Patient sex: F
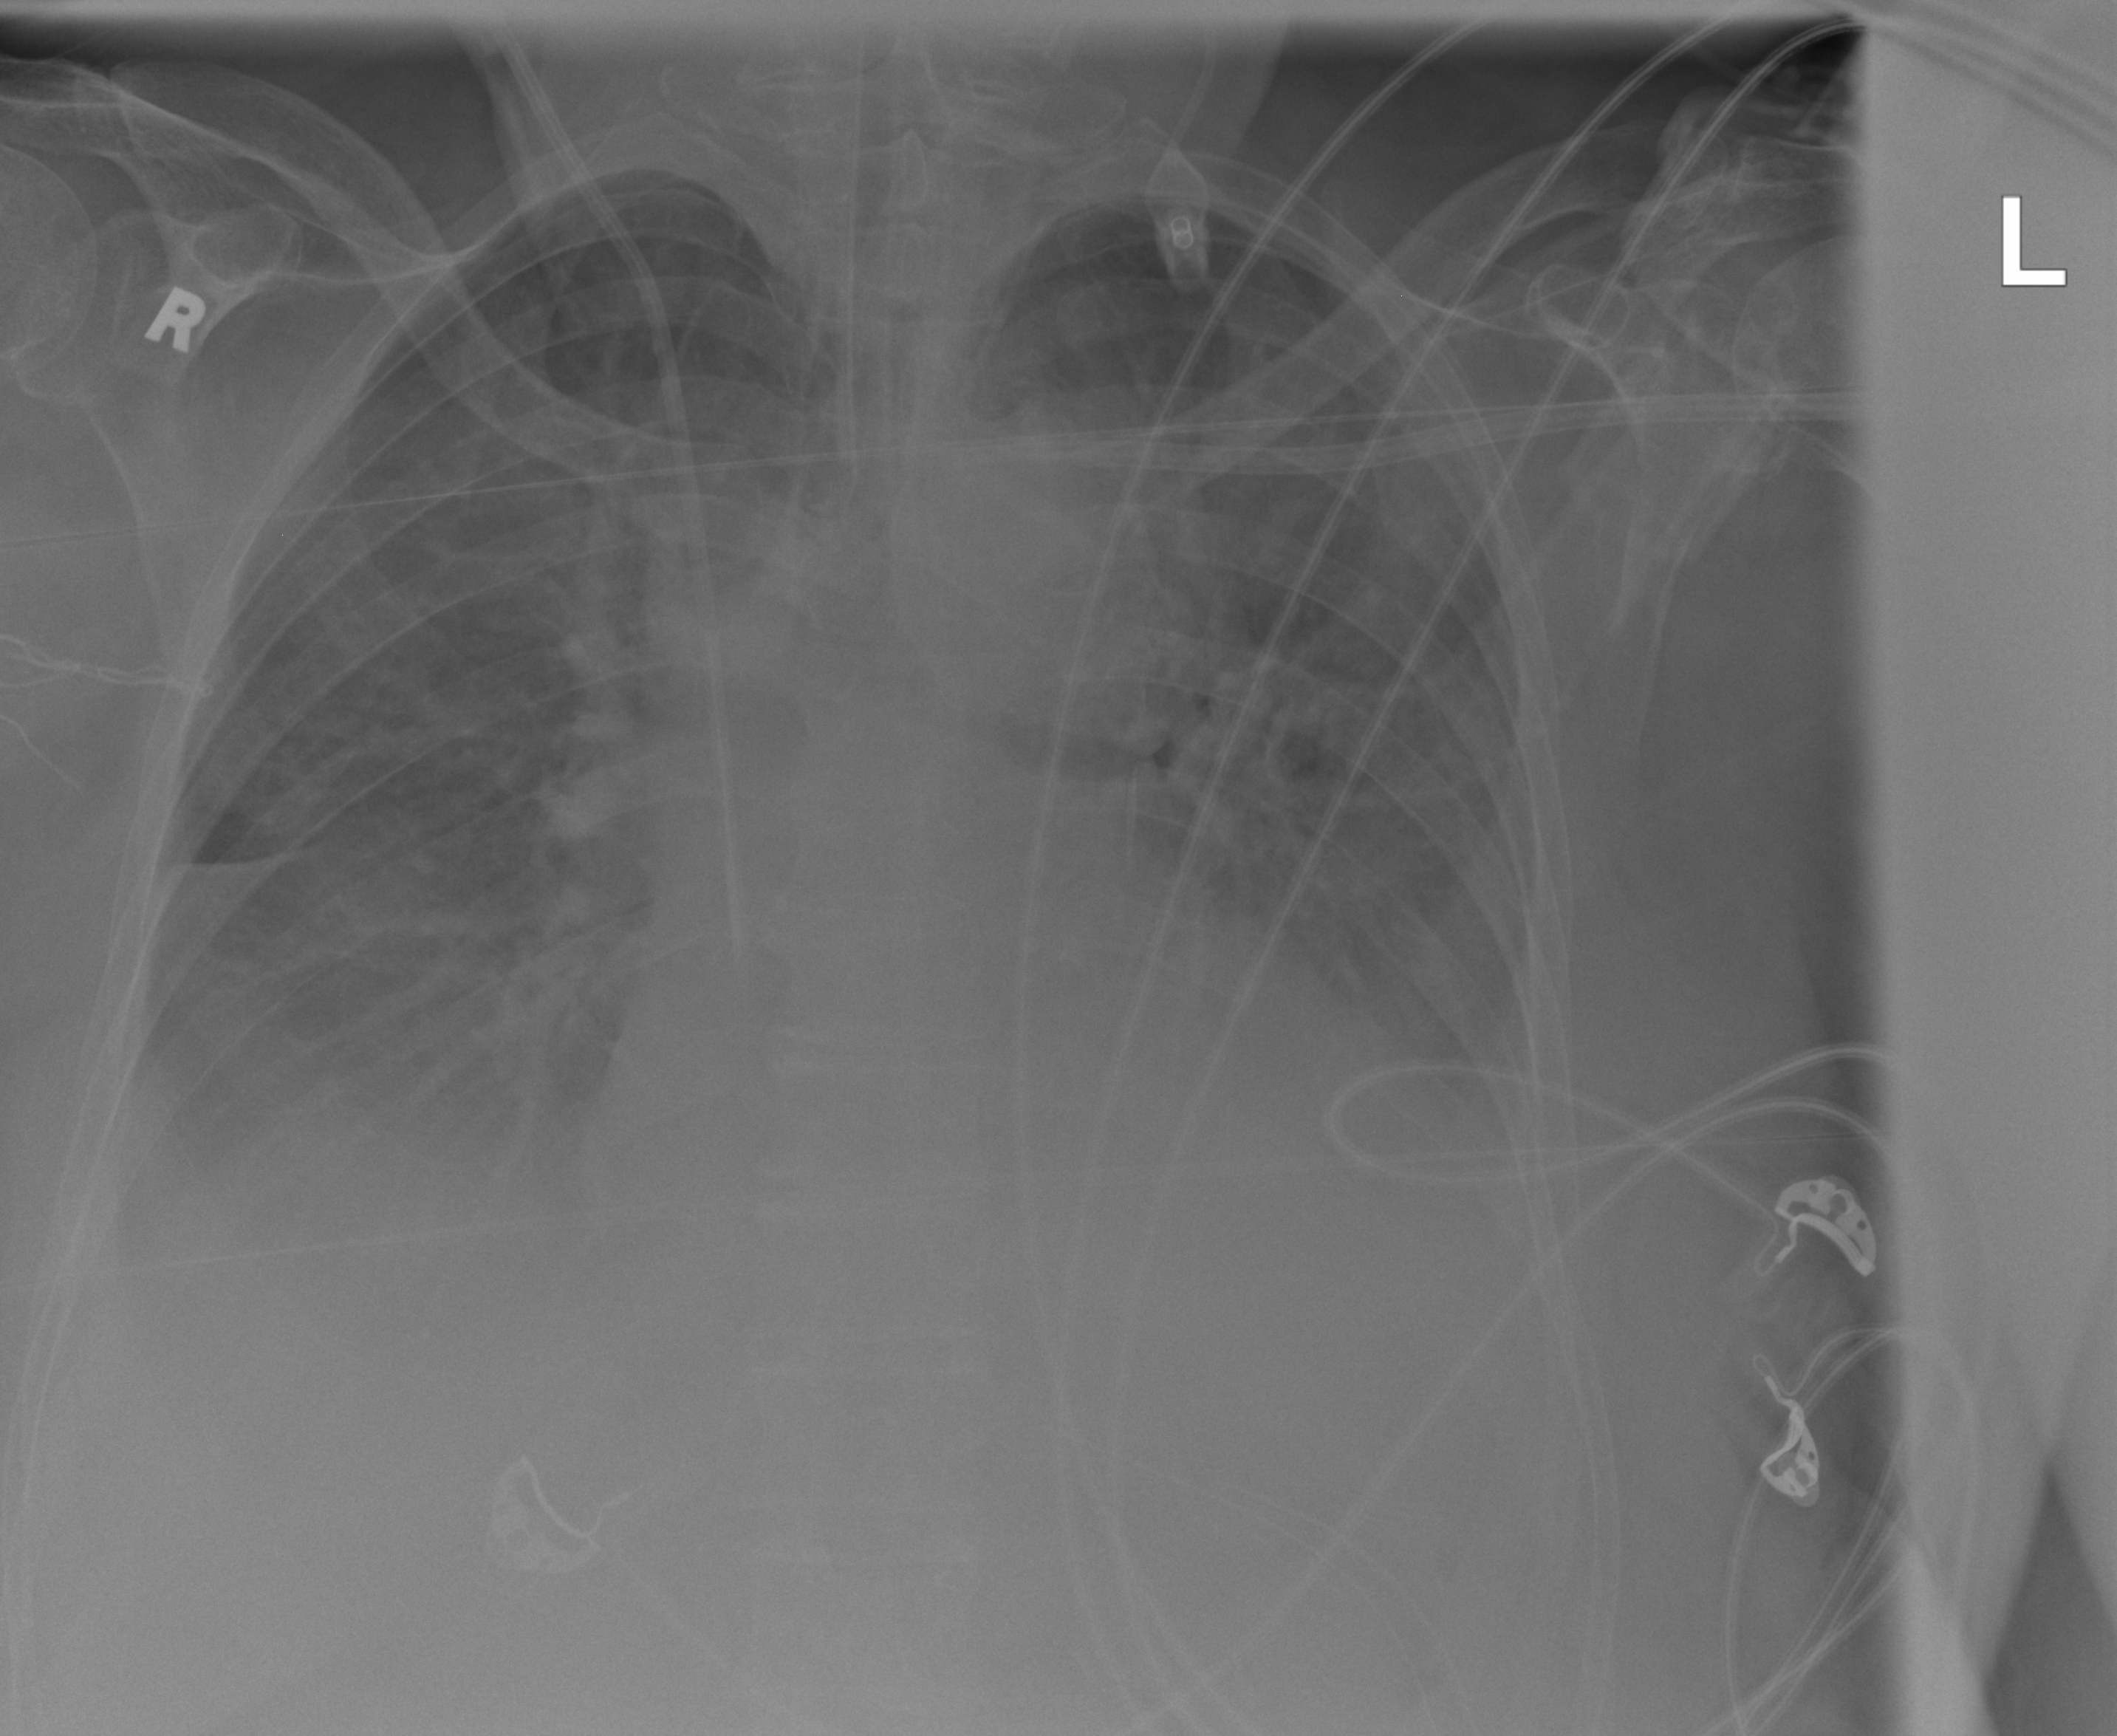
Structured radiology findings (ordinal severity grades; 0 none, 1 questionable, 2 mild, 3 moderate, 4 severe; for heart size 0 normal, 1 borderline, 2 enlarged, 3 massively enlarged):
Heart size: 2
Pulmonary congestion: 3
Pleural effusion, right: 2
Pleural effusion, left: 3
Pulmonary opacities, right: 2
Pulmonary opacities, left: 2
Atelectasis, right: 2
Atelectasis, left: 2